Field crop: tomato
Growth stage: 1
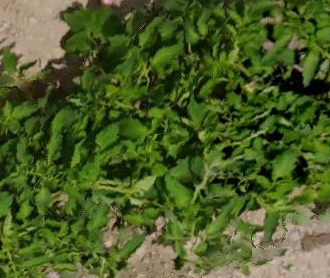
Species: tomato